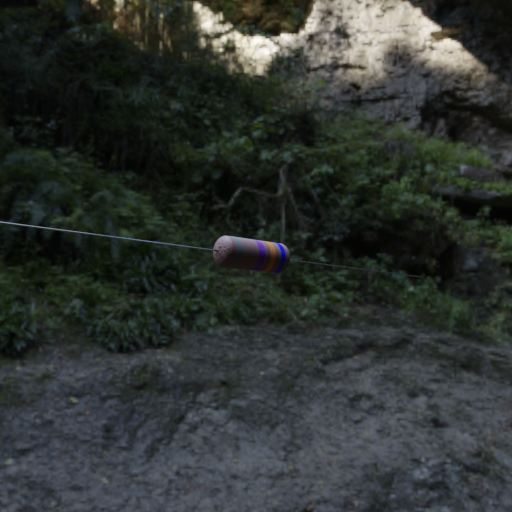
Resistor colour bands (in order): gray, violet, orange, blue